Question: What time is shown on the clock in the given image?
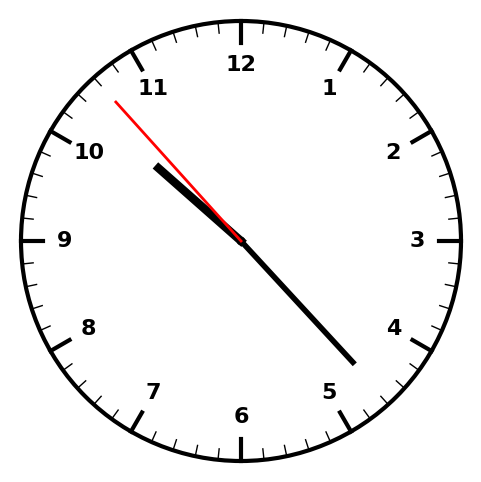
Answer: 10:22:53